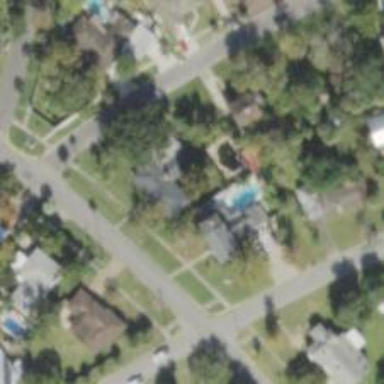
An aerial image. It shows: Neighborhood.